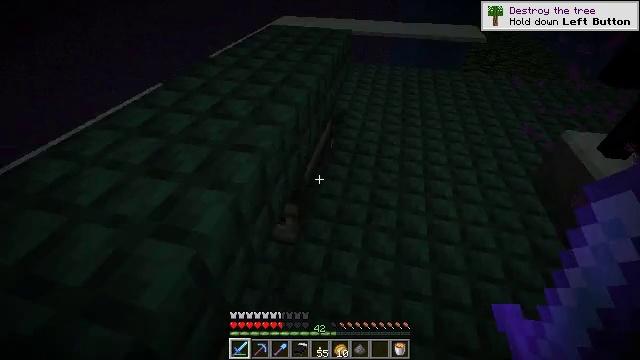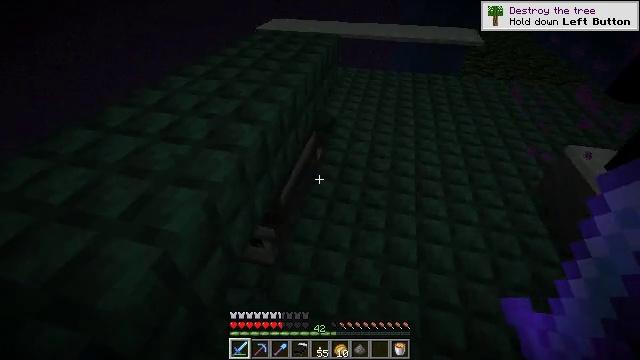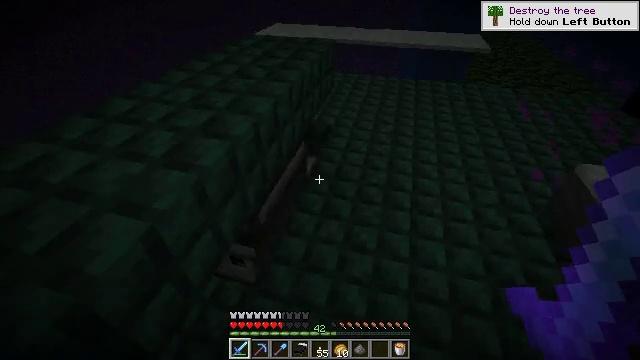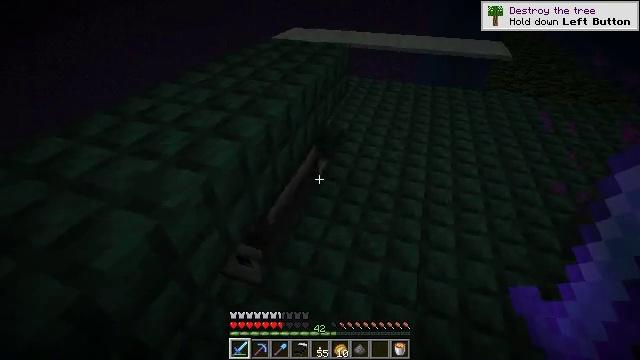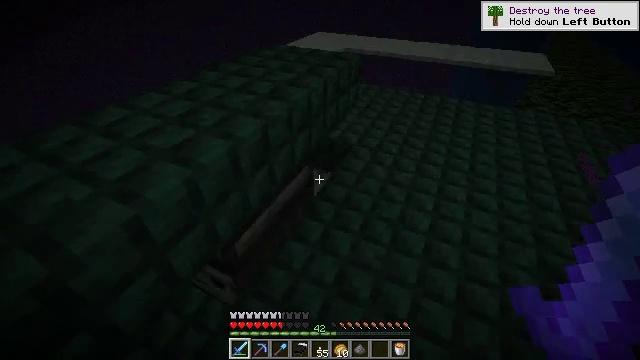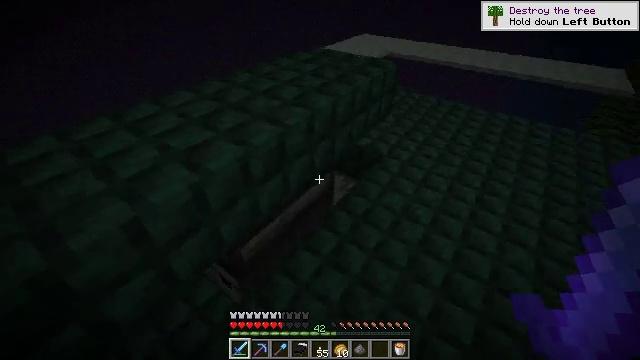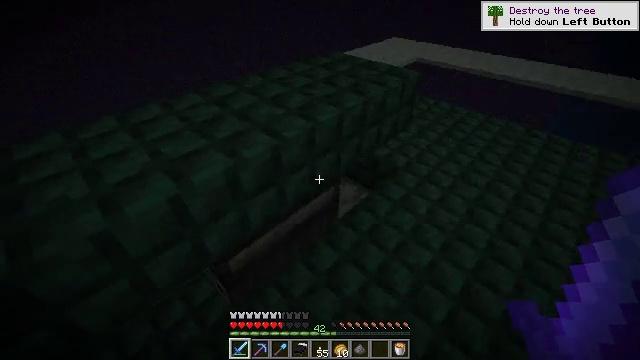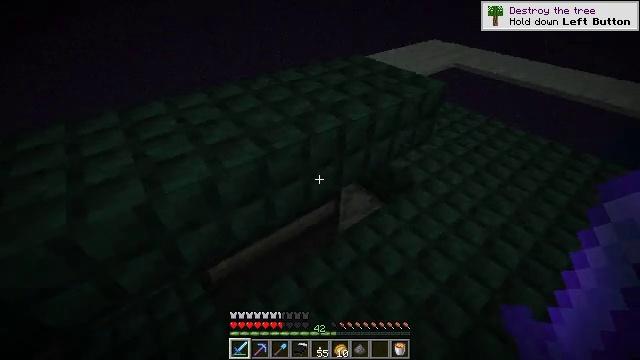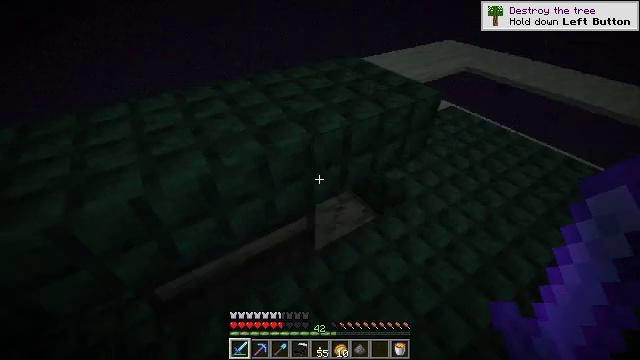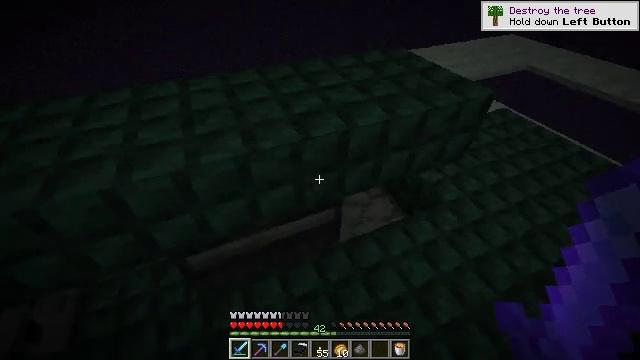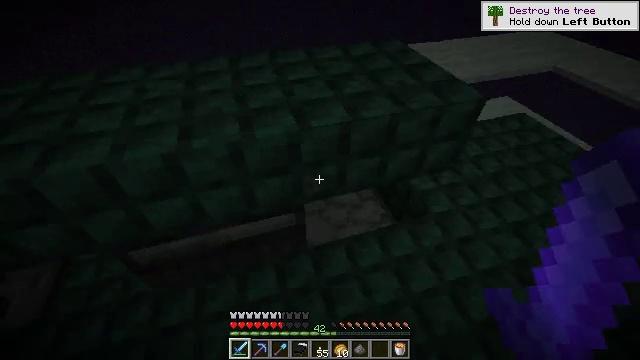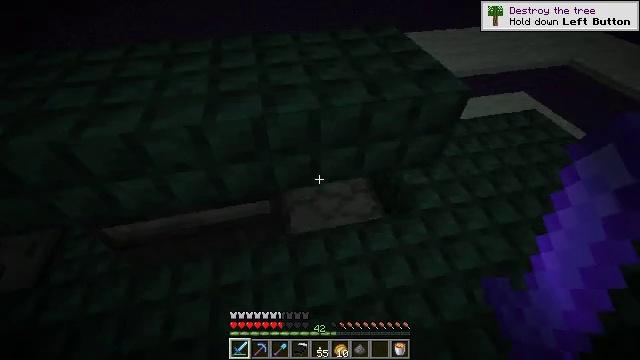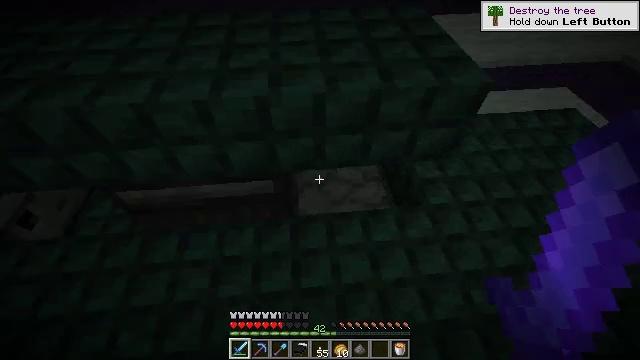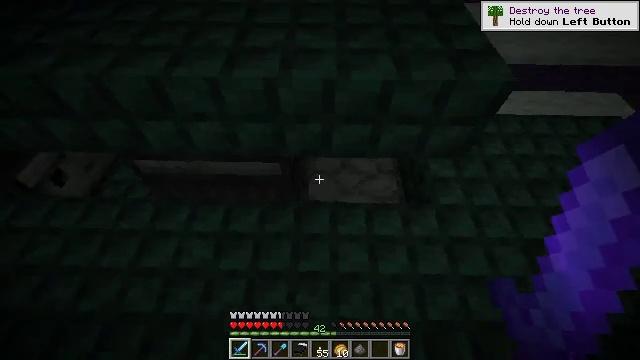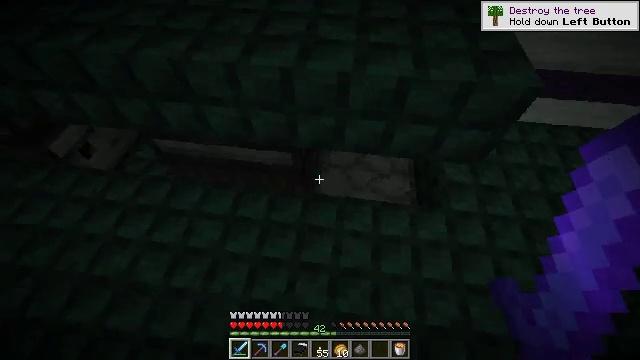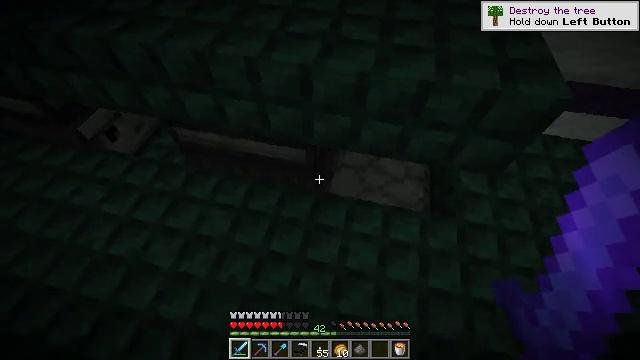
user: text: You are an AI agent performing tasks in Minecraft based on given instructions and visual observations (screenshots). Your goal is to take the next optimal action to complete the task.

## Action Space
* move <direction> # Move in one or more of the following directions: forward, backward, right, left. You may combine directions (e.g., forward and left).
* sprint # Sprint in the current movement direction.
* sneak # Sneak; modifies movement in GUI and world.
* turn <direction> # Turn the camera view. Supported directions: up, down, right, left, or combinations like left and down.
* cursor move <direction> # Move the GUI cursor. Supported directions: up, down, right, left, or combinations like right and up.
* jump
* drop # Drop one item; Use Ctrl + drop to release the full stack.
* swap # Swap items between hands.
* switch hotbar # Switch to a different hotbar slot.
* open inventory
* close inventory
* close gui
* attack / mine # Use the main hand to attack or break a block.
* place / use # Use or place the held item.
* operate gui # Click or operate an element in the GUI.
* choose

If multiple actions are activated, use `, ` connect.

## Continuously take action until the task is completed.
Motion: motion action
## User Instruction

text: Combat the enderman.
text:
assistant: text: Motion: move forward and move right
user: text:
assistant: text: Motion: move forward and move right, turn left
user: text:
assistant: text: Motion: move forward and move right, turn left
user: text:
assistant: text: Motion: move forward and move right, turn left
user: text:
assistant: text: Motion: move forward and move right, turn left
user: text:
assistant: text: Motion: move forward and move right, turn left
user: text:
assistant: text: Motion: move forward and move right, turn left
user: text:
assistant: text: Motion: move forward and move right, turn left
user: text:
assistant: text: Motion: move forward and move right, turn left and down
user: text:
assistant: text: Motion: move right, turn left and down
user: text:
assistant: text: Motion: move right, turn left and down
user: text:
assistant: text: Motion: turn left and down
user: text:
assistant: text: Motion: turn left and down
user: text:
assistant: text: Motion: turn left and down
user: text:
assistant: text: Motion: turn left
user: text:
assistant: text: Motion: turn left
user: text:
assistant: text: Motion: turn left
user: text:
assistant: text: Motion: turn left
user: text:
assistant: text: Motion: turn left
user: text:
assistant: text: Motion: no_op
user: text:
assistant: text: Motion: no_op
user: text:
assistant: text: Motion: no_op
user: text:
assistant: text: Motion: no_op
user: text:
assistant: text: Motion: turn right
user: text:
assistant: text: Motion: turn right
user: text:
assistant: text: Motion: turn right
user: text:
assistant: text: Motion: turn right
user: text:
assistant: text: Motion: no_op
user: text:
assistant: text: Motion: use / place
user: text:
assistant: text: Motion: use / place